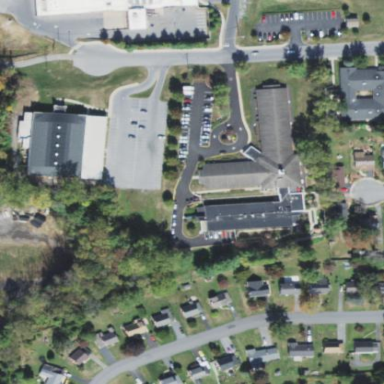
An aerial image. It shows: Residential area with nursing home social facility.